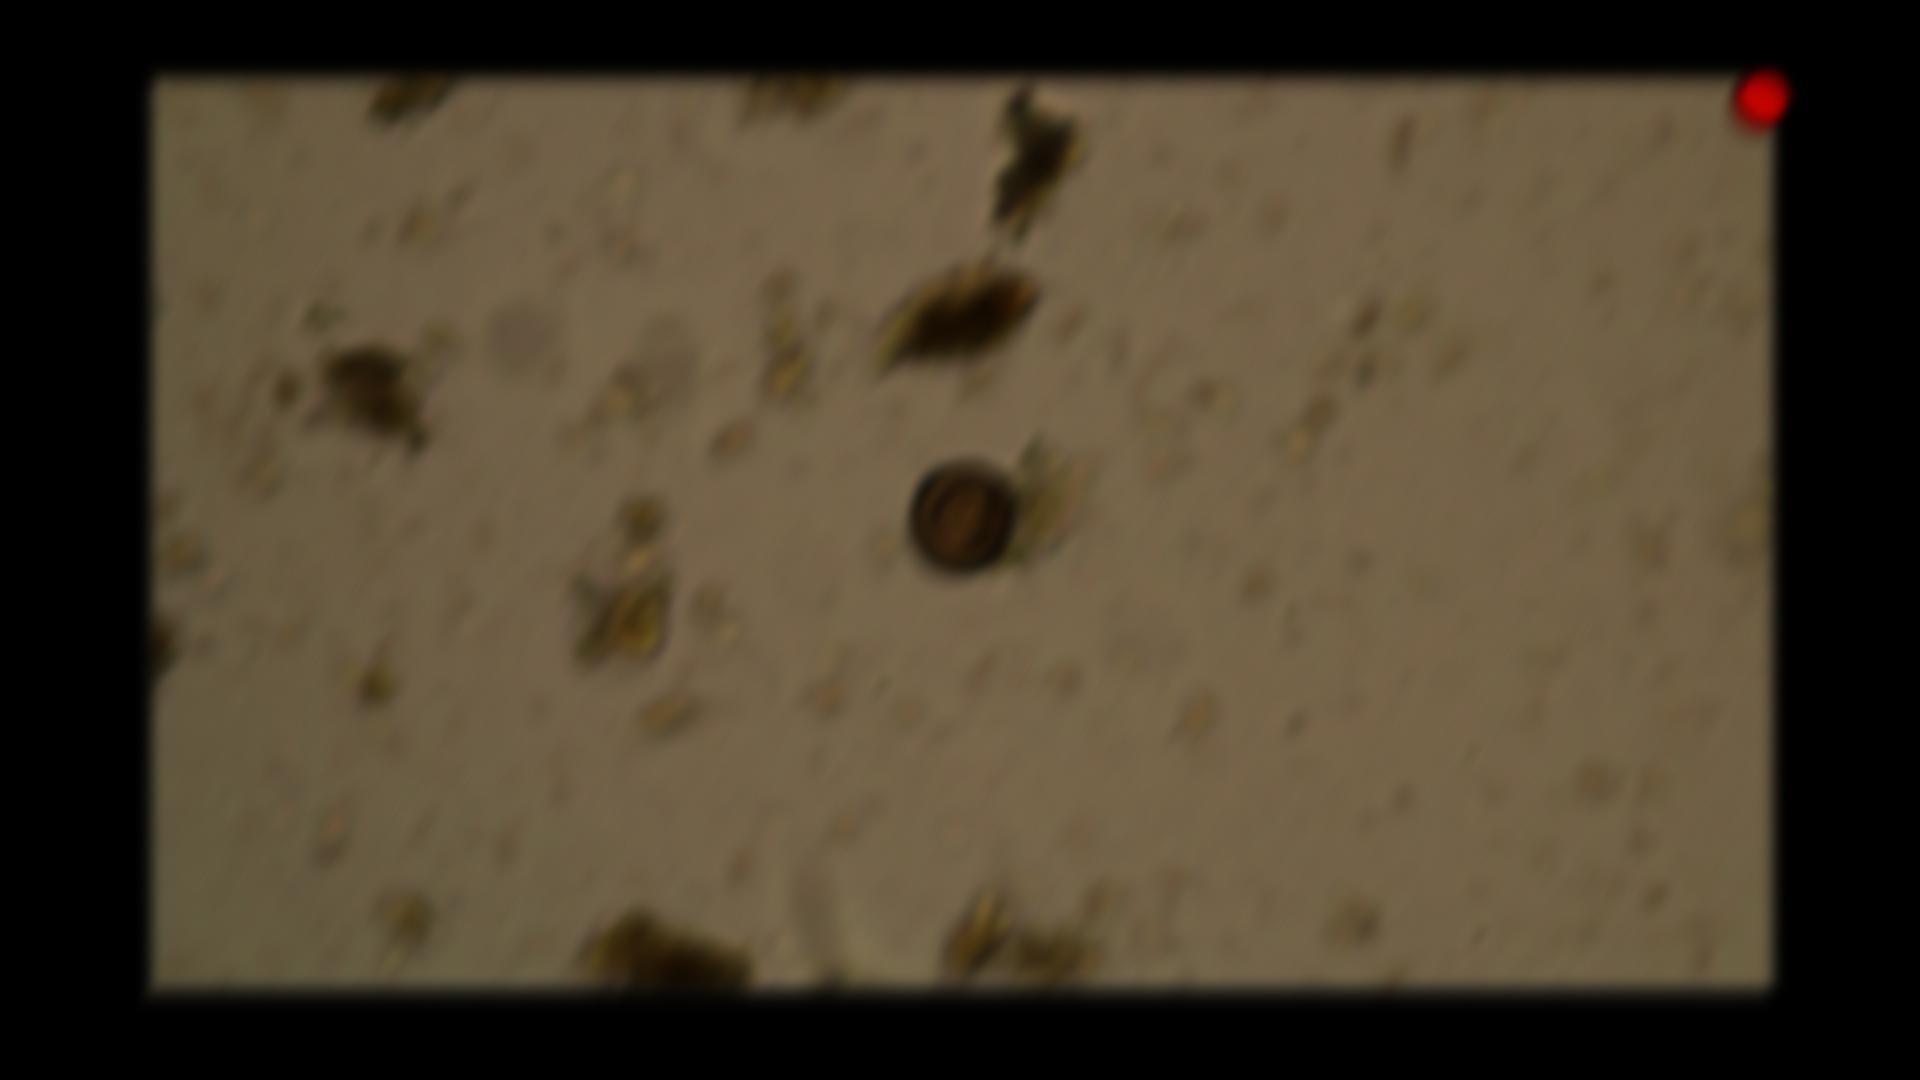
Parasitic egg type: Taenia spp. egg